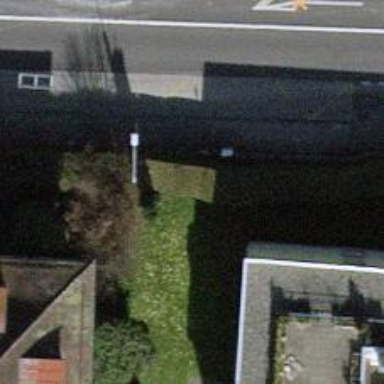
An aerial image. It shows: Post box is visible.